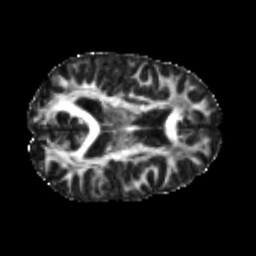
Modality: FA
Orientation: axial
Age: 25
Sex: male
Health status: healthy
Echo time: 0.074 s